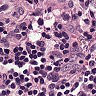
Metastatic tissue present: yes